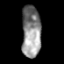
Tissue: prostate
Cell type: Fibroblasts
Senescence score: 0.7998
Nuclear area (px): 967
Mean DAPI intensity: 141.234